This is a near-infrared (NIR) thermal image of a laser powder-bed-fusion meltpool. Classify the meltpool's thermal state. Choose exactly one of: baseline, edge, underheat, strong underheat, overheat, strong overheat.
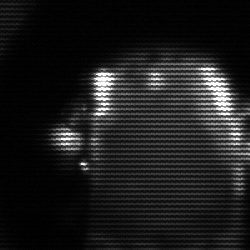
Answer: baseline